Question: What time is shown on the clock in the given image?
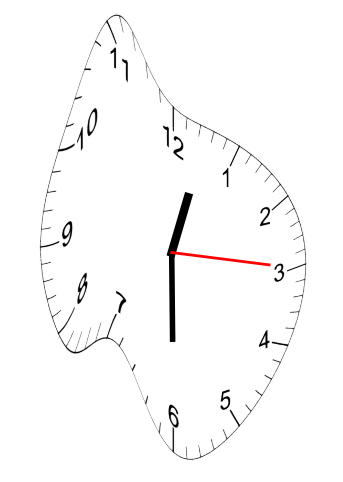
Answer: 12:30:15